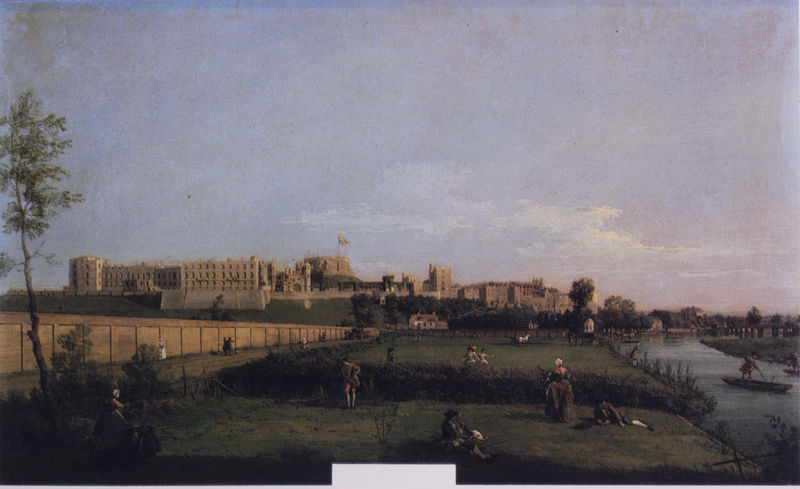
Titel: Windsor Castle
Künstler: Canaletto (Antonio Canal)
Institution: (Privatsammlung)
Schlagwörter: baum, blau, blätter, himmel, laub, mann, schatten, wasser, weiß, wolken, bäume, fluss, frauen, gelb, grün, landschaft, menschen, see, sitzen, stadt, ufer, abend, braun, damen, fenster, frau, licht, männer, anlage, gebäude, gras, haus, park, rasen, schloss, weg, wiese, wolke, leute, rock, wand, stehen, bach, dämmerung, feld, felder, horizont, häuser, hügel, busch, büsche, gebüsch, gewässer, kanal, sonne, sträucher, wiesen, personen, musik, musiker, england, rosa, arbeit, boot, kahn, pferde, turm, liegen, ansicht, fassade, ort, vedute, fahne, fischer, flagge, dorf, mauer, hecke, lila, sonnenuntergang, violett, picknick, rast, hafen, strom, querformat, wehen, freizeit, ruderer, rudern, vergnügen, gruppen, panorama, stadtansicht, spiel, katze, burg, palast, festung, bürger, rom, stadtmauer, balu, fähre, spaziergänger, angler, bewuchs, flussufer, schlossanlage, staken, kastell, erholung, fährmann, gondel, burganlage, donjon, grünanlagen, ideallandschaft, wolk, burgfried, menshen, festungsanlage, engelsburg, garnison, bleiche, ung, iufer, namensschild leer, nchmittg, windsor, sidxd